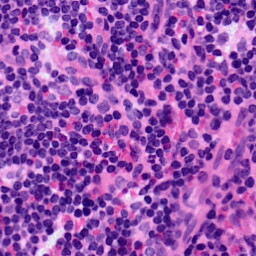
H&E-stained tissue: LymphNode